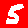
Digit: 5